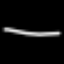
Label: line